Question: I've a problem with my view in iOS7 with autolayout.
This is my structure:

The 'UITextView' content is dynamic so I fit his 'contentSize' dynamically in the 'viewDidLoad'.
In my 'viewDidAppear' I try to fit the 'contentSize' of the MainScroll and the mother view calculated by the sum of 'UIScrollView' height (the little one), Pager height and 'UITextView' height. I logged this height and it returned the correct size: 1300px but the view doesn't scroll.
If I change tab and return here the scroll start to scroll, I've tried to put every piece of code in the 'viewDidLoad' but it doesn't work.
Can you help me?
Thanks and sorry for bad English.
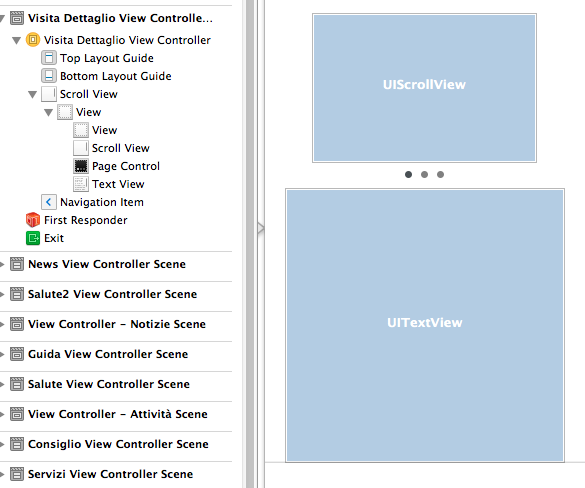
Answer: Try selecting it and then selecting "reset to suggested constraints" in the storyboard. :).